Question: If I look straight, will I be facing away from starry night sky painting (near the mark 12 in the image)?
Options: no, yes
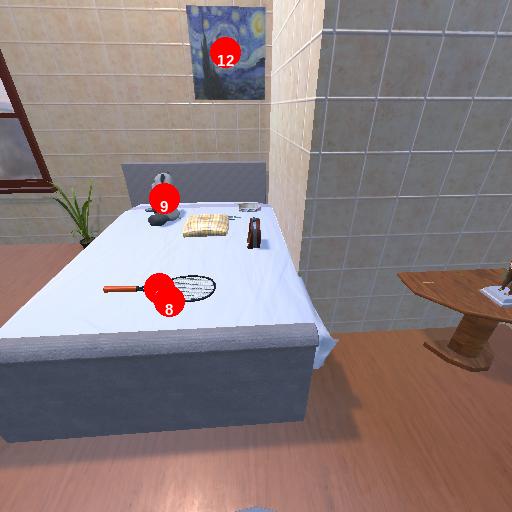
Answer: no